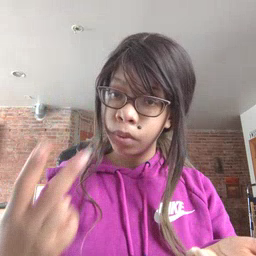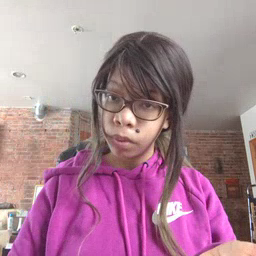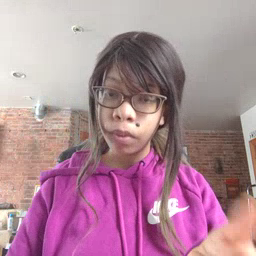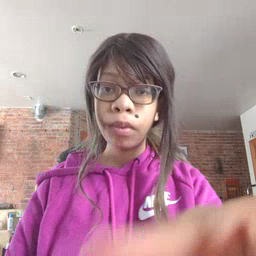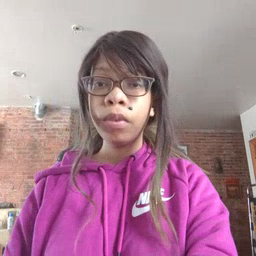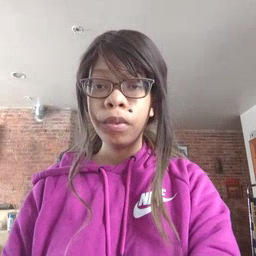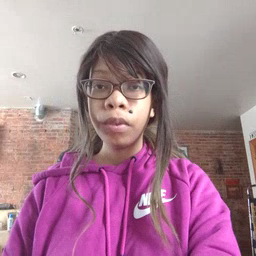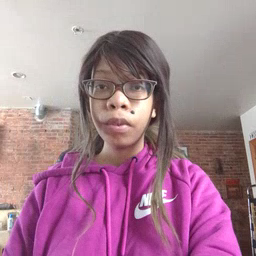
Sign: fall